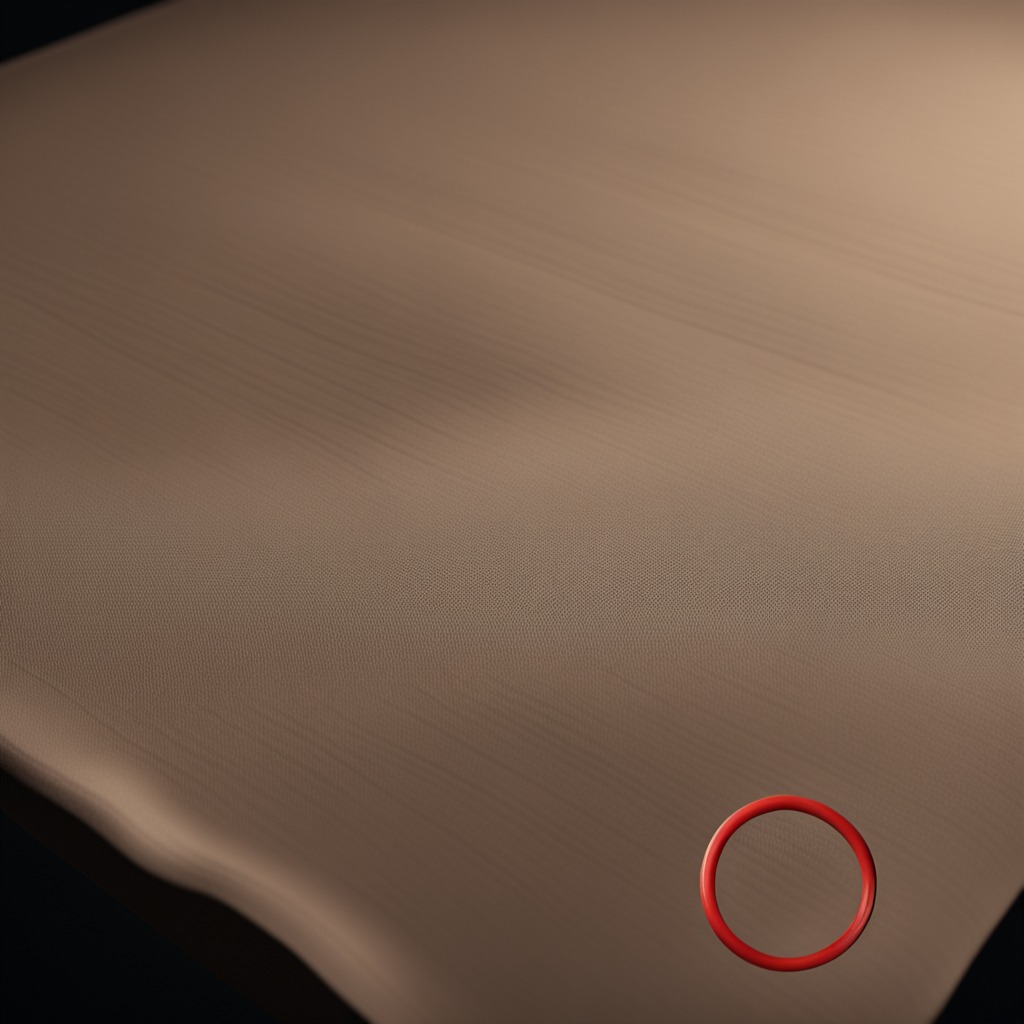
A rubber O-ring lying on a wooden table.